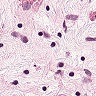
Metastatic tissue present: no